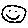
Label: smiley face